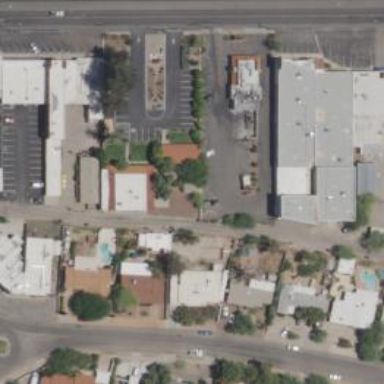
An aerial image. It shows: Alley classified as service road.